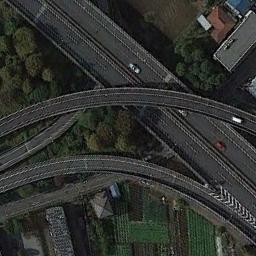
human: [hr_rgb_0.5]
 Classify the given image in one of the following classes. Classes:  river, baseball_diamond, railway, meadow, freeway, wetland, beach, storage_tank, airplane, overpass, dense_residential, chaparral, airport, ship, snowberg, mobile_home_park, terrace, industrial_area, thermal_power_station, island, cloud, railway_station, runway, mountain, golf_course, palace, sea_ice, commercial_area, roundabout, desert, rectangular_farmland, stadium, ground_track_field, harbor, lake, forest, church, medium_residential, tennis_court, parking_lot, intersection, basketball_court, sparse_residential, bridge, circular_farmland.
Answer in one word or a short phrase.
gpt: overpass